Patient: sex M, age 65
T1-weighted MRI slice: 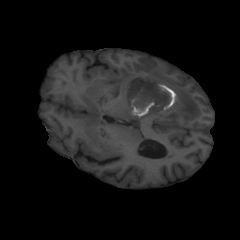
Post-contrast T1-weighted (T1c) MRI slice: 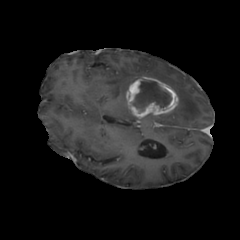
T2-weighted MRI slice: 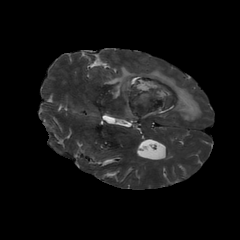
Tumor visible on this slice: yes
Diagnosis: Glioblastoma, IDH-wildtype
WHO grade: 4